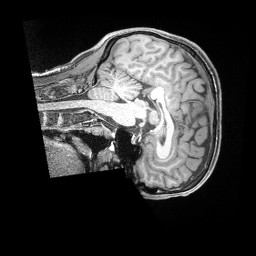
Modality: T1w
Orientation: sagittal
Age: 39
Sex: male
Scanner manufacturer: siemens
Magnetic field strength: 3 T
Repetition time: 2 s
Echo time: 0.00211 s